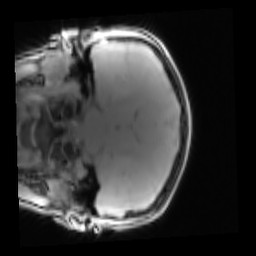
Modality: PDw
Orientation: coronal
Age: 14
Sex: female
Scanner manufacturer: siemens
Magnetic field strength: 3 T
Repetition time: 0.25 s
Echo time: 0.00103 s